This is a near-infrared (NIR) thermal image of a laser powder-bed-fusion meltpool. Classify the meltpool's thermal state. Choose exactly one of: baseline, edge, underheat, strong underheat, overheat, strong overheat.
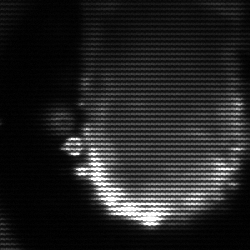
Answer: baseline